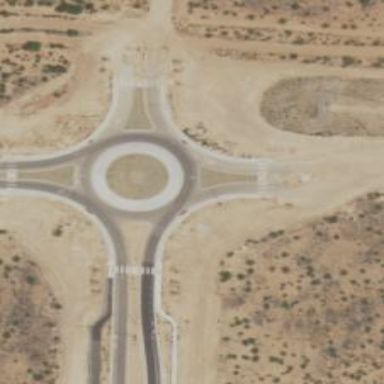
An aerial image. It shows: Secondary road with asphalt surface leading to roundabout.